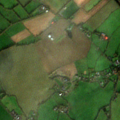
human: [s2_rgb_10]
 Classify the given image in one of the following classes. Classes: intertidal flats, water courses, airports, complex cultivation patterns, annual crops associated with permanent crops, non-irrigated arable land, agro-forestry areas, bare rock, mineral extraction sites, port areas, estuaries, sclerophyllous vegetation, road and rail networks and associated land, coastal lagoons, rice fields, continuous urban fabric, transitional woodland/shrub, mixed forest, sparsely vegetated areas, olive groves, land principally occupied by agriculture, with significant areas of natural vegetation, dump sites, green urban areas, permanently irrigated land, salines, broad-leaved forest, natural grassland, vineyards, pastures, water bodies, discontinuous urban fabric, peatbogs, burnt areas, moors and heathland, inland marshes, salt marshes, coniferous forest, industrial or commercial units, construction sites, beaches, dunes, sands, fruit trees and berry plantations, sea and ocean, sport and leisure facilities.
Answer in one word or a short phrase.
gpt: non-irrigated arable land, pastures, complex cultivation patterns